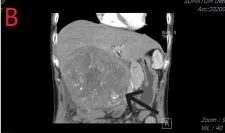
Computed tomography imaging revealed a hepatic tumor mass. Coronal image.
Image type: radiology (ct)